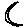
Label: moon